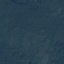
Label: Forest